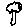
Label: tree